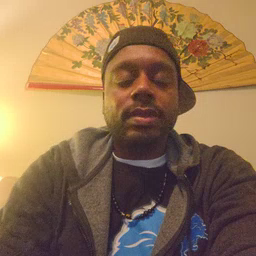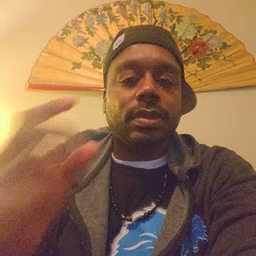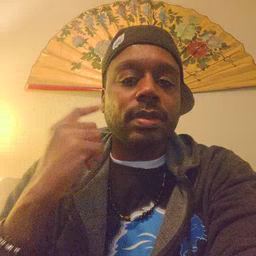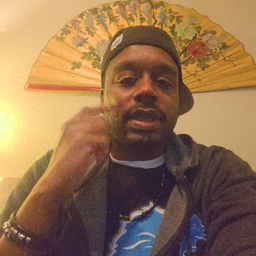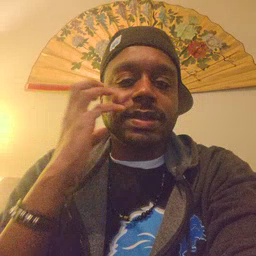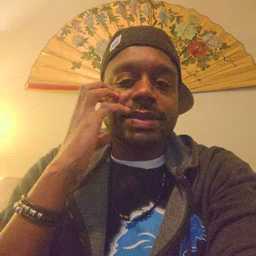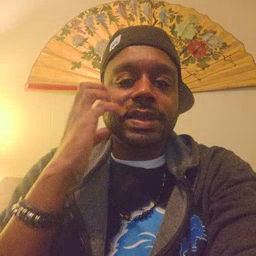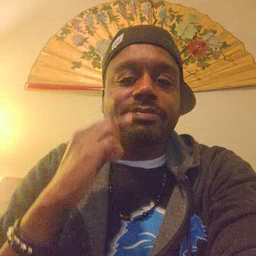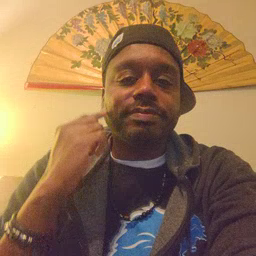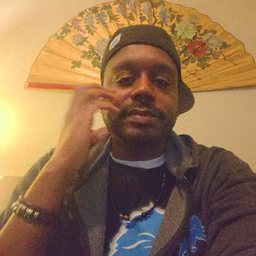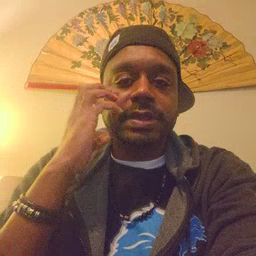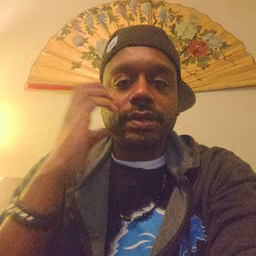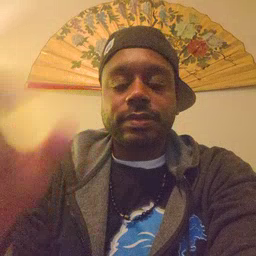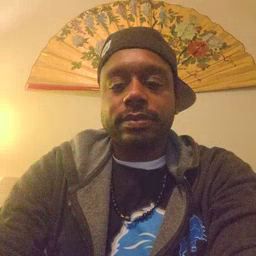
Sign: cheek